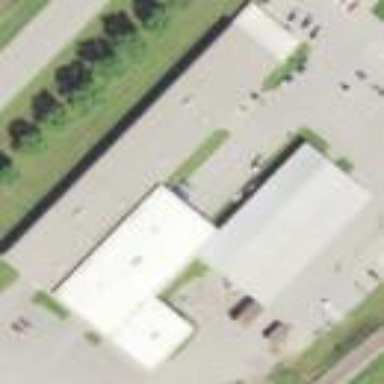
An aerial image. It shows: Public building.